Brain MRI, t1w sequence, axial 2D slice.
Patient: age 37, sex M, weight 90 kg, height 1.9 m
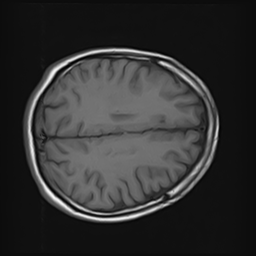